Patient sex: M
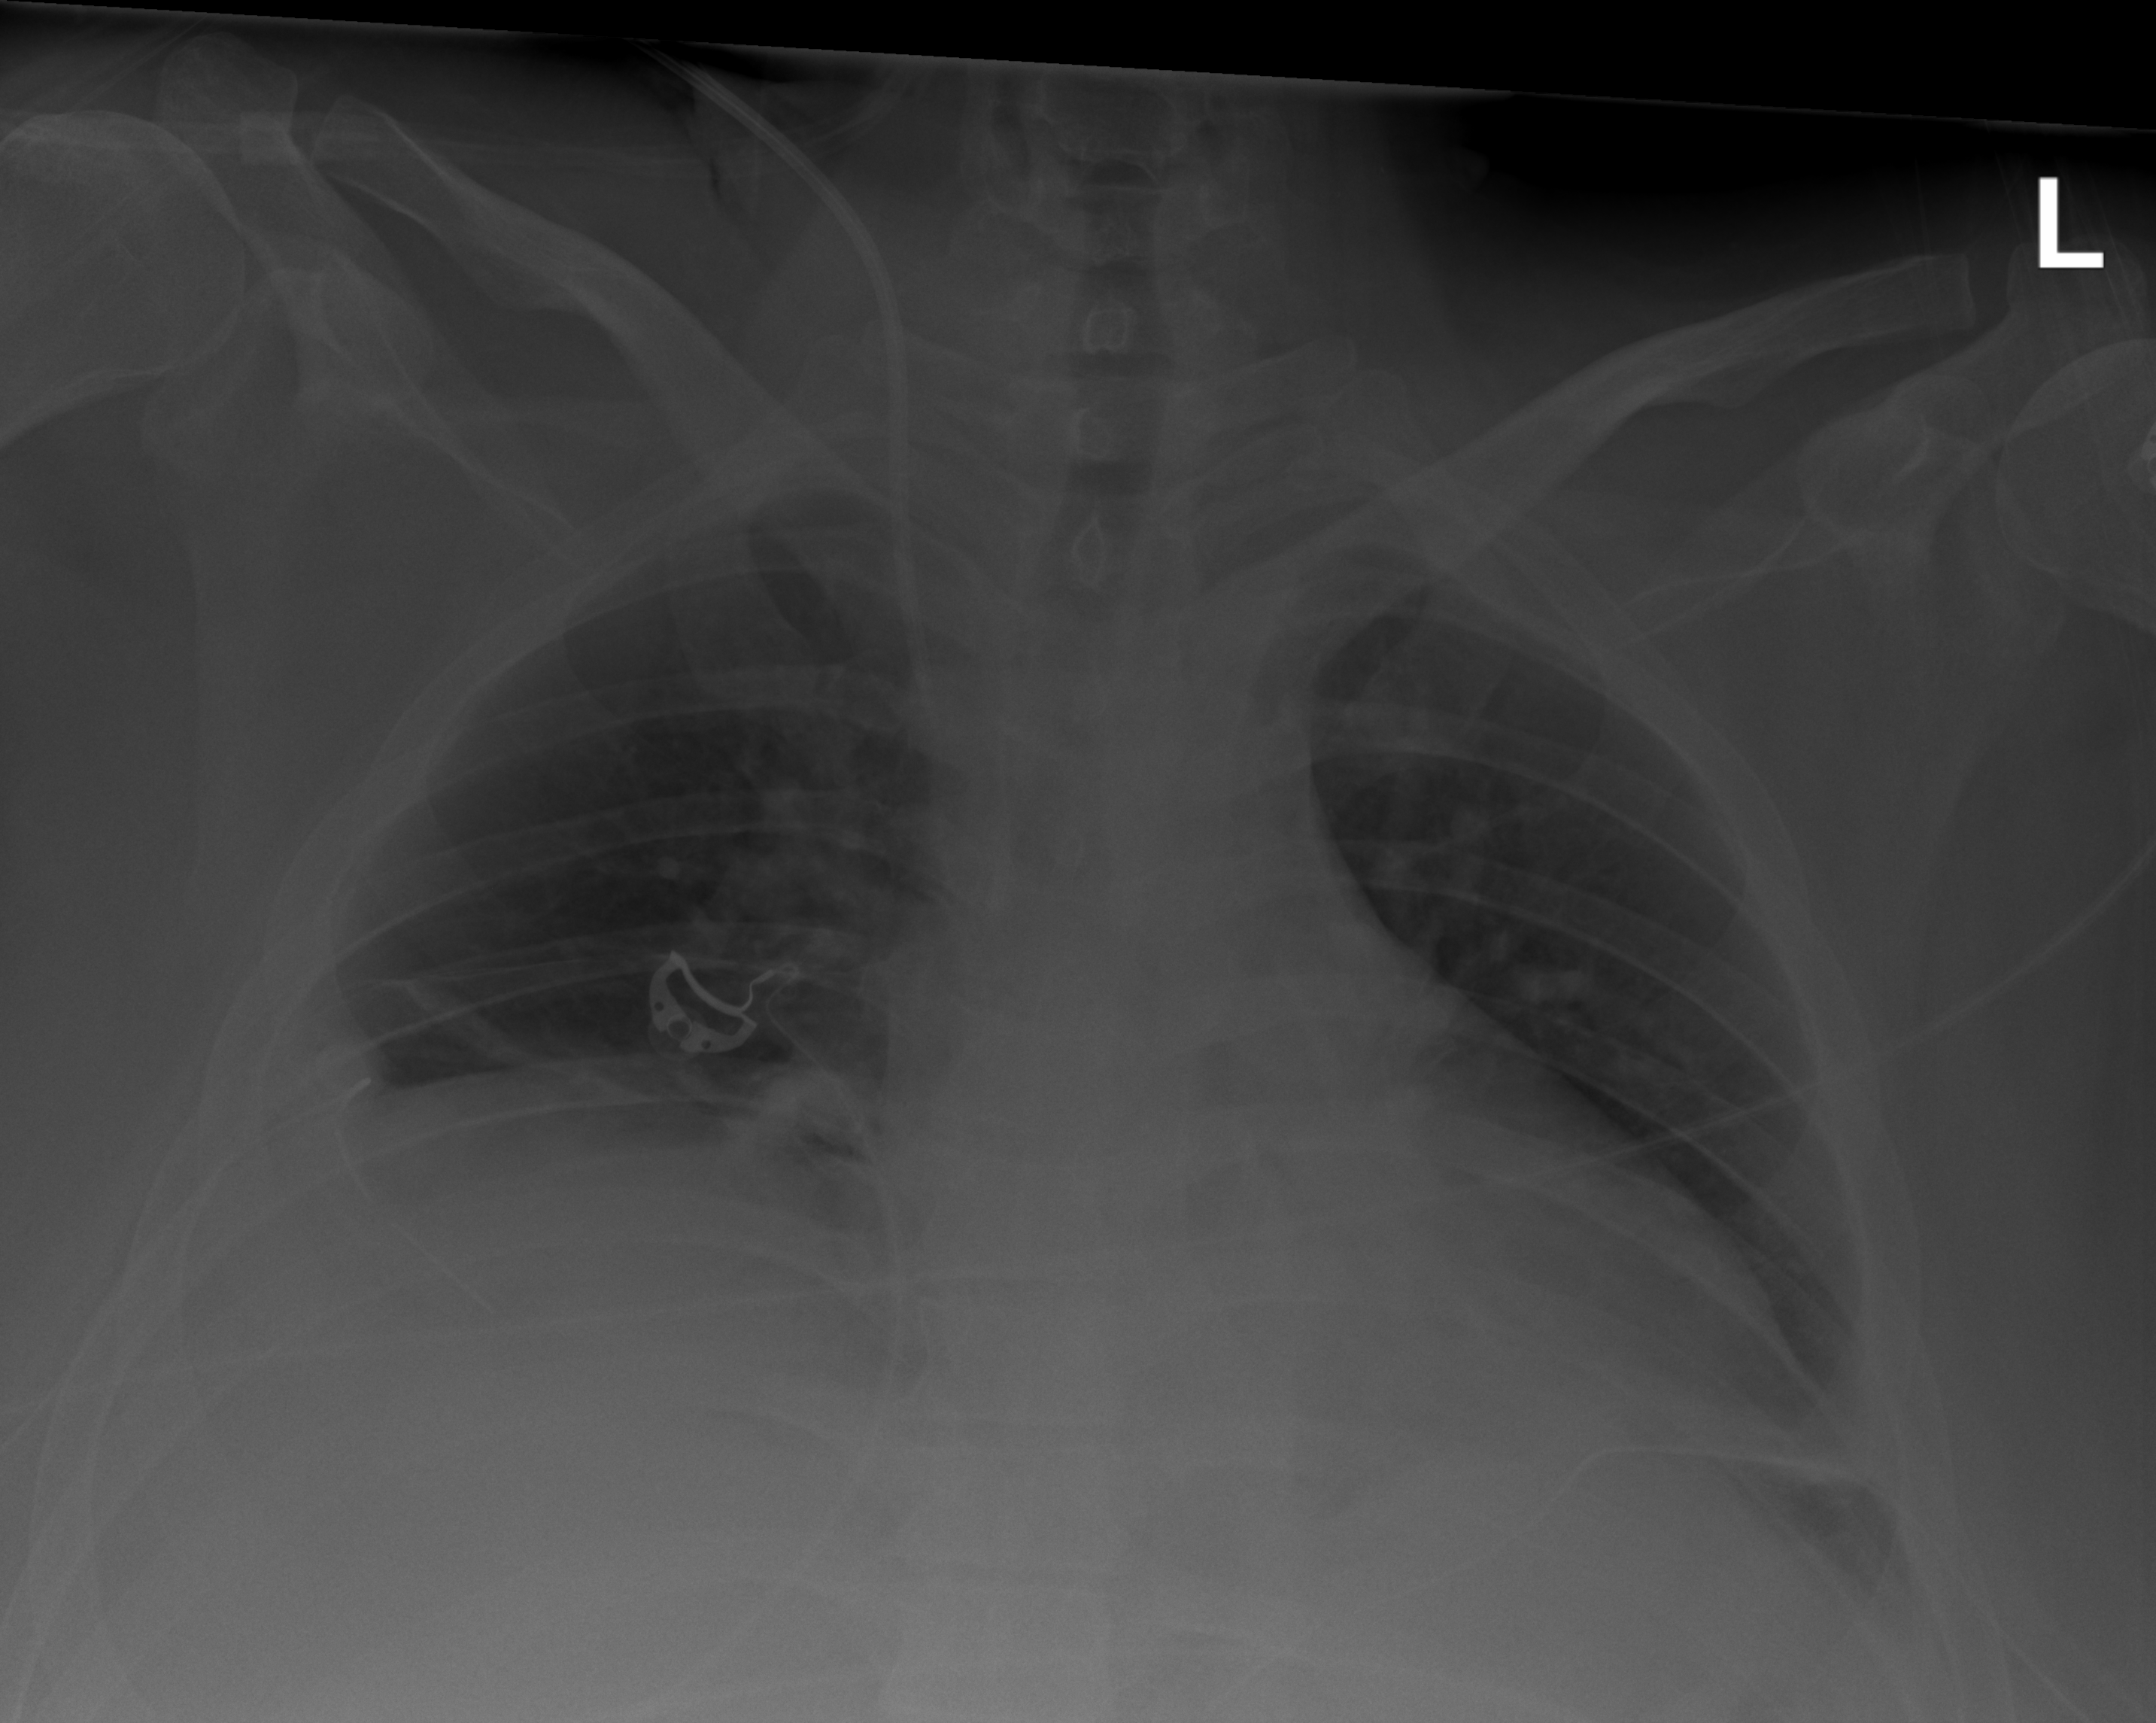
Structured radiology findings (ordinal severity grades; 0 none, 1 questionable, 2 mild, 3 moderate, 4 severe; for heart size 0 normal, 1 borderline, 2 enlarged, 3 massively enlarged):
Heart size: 2
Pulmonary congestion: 2
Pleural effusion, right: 3
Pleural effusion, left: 2
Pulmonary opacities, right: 2
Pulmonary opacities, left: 1
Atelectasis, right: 2
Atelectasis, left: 2